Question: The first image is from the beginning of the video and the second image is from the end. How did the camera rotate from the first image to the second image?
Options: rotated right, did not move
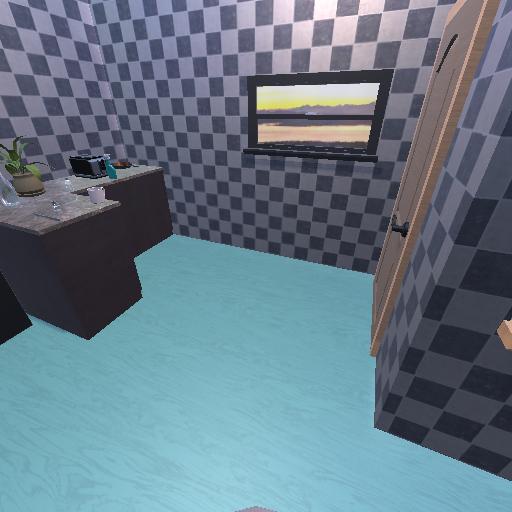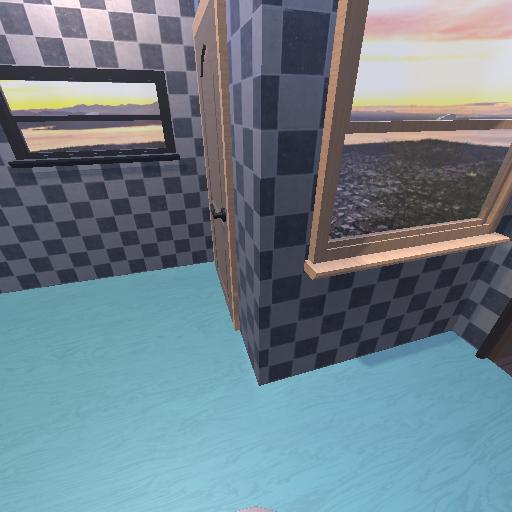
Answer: rotated right